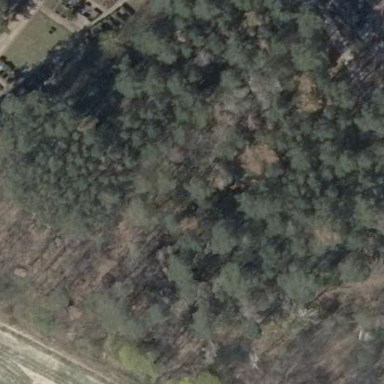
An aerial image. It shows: Mixed forest with variety of leaf types and cycles.